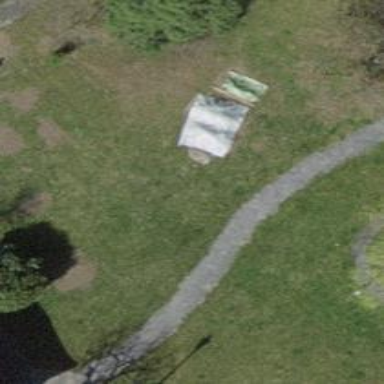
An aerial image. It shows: Unpaved footway.